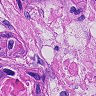
Metastatic tissue present: yes